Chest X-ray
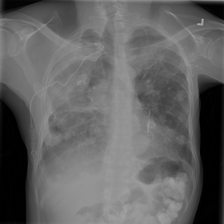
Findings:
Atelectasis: negative
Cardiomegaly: negative
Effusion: negative
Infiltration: negative
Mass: positive
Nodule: negative
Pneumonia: negative
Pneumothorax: negative
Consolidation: negative
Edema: negative
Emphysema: negative
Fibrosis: negative
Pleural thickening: negative
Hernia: negative